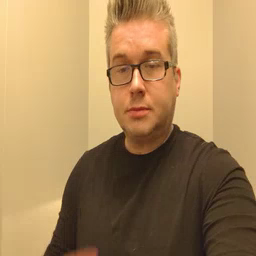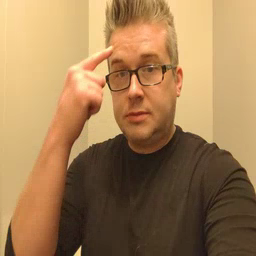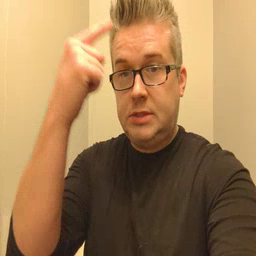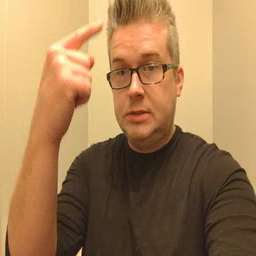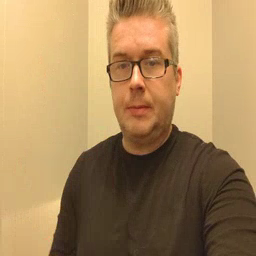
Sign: penny